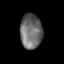
Tissue: skin
Cell type: Fibroblasts
Senescence score: 0.7884
Nuclear area (px): 750
Mean DAPI intensity: 106.175